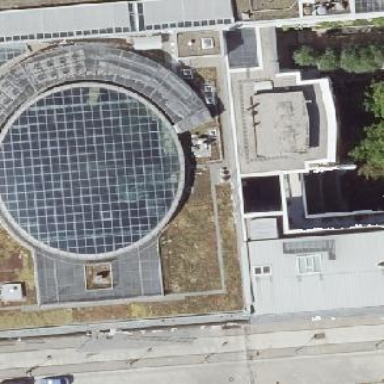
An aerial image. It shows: Dome-shaped glass roof.